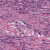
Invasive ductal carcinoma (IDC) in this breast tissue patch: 1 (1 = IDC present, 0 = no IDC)